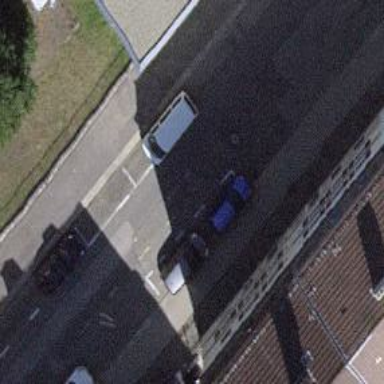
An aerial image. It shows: Street-side parking available in parallel orientation.